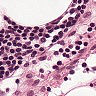
Metastatic tissue present: no